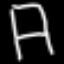
Label: chair